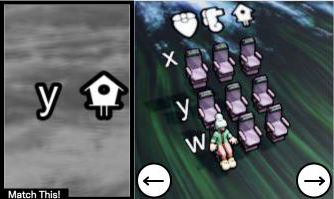
Task: seats
Answer: no